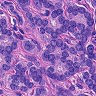
Metastatic tissue present: yes